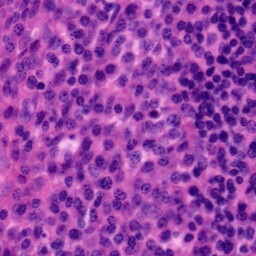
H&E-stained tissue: Tonsil